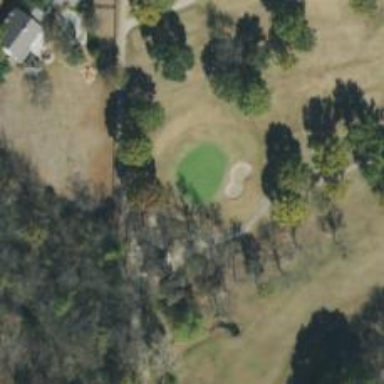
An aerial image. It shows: Golf hole.